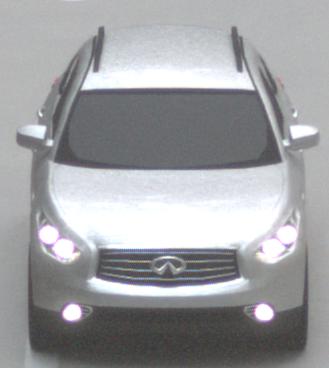
Make: Infiniti
Model: FX 37
Detailed model: FX (S51)
Model produced from: 2012/07
Model produced until: 2013/10
Doors: 5
Color: white
Road condition: dry road
Daytime: sunrise or sunset
Contrast: medium contrast